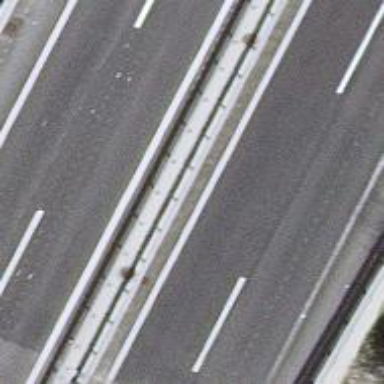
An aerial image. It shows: Guard rail as barrier.